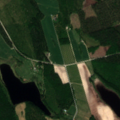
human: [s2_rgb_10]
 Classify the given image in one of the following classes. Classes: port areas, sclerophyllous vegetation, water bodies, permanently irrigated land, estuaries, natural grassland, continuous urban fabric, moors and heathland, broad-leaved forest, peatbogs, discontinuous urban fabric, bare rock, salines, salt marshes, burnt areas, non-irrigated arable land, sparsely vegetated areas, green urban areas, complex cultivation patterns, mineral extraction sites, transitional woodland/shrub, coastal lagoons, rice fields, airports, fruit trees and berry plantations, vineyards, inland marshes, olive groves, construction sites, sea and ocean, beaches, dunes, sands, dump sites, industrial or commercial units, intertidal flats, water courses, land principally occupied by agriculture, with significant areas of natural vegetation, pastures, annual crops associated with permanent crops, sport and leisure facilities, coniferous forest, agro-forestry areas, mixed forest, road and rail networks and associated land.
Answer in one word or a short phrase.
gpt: non-irrigated arable land, land principally occupied by agriculture, with significant areas of natural vegetation, coniferous forest, mixed forest, transitional woodland/shrub